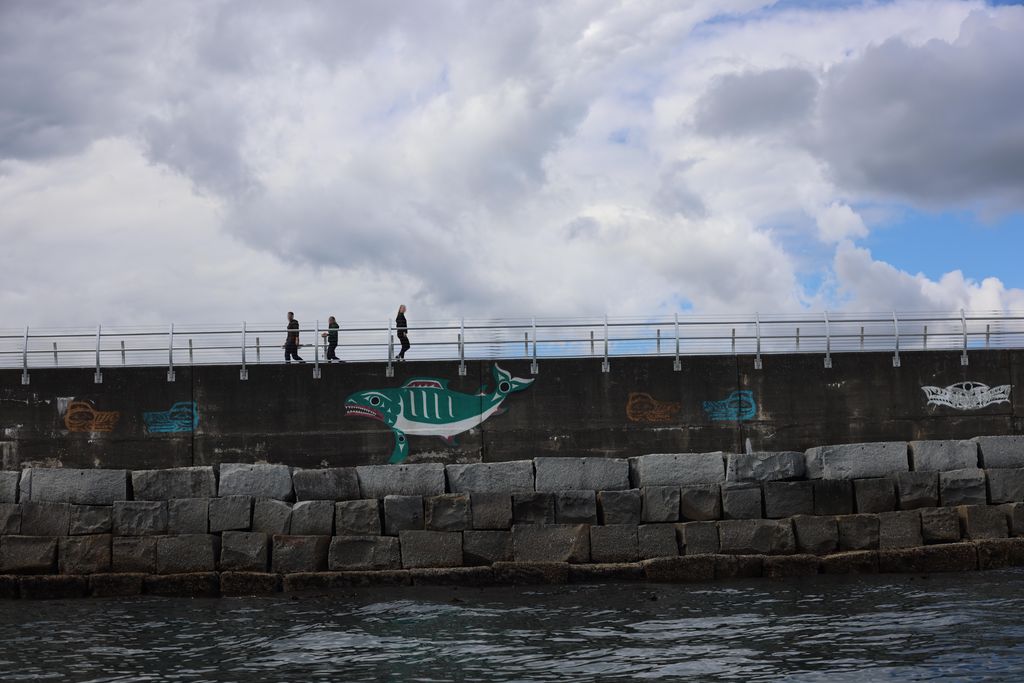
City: victoria